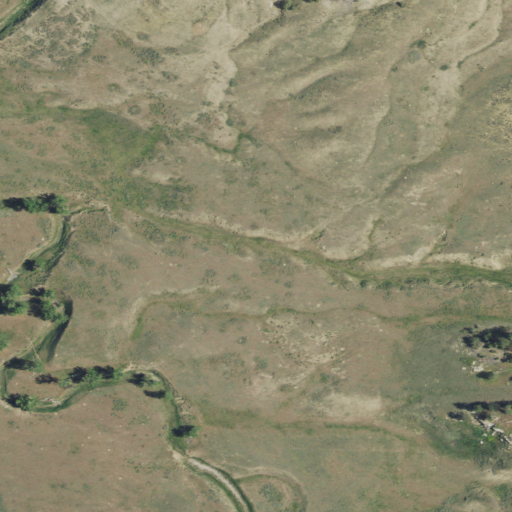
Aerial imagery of valley in Montana named Kelly Draw containing shrub and grassland